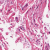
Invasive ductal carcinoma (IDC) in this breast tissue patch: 0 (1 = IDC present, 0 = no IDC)